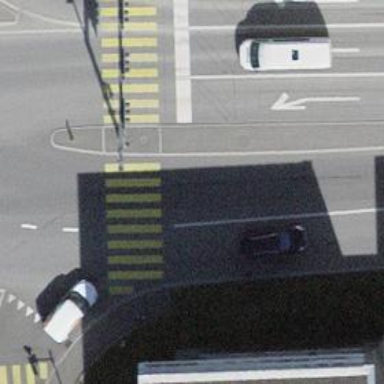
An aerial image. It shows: Crossing with traffic signals and yellow zebra markings.